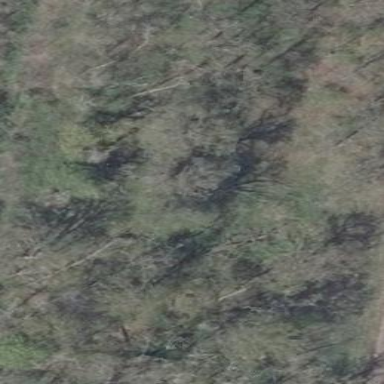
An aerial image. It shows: Semi-deciduous mixed woodland with various types of leaves.